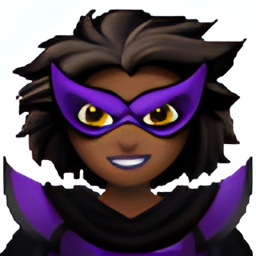
Name: supervillain
Emoji: 🦹🏾
Group: People & Body
Sub-group: person-fantasy